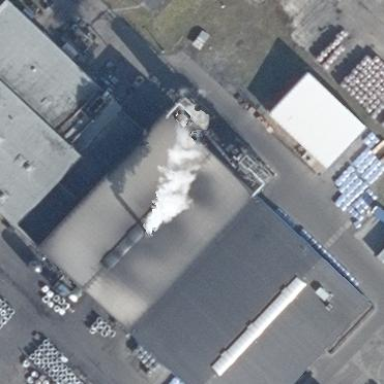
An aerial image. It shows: Industrial building with gabled black roof.